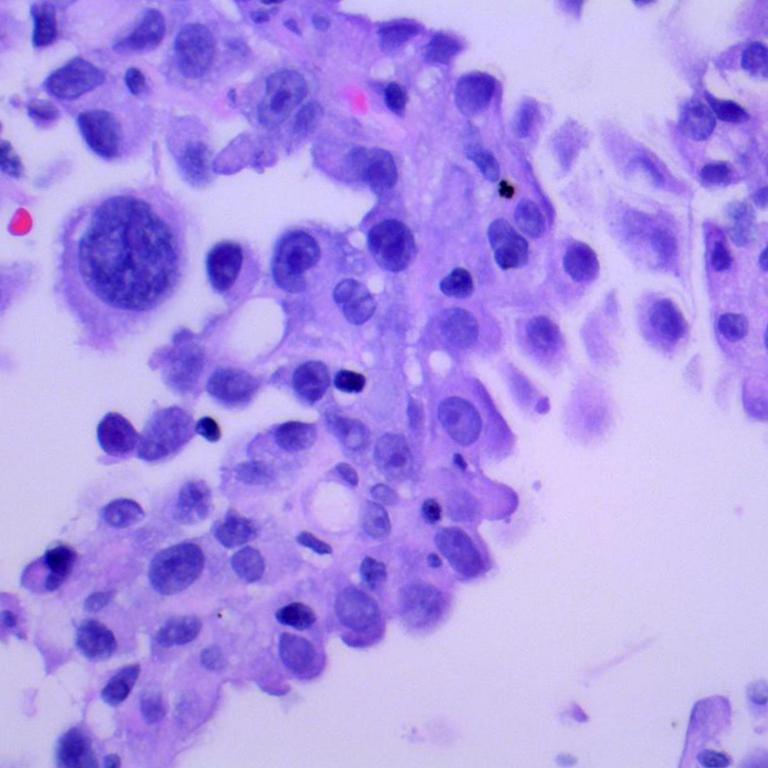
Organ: lung
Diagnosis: adenocarcinomas